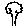
Label: tree